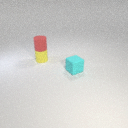
small yellow rubber cylinder to the left of small cyan rubber cube